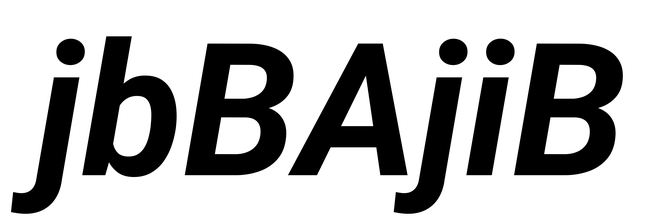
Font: Roboto-Italic_Bold_Italic